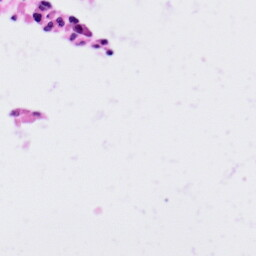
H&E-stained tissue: Colon